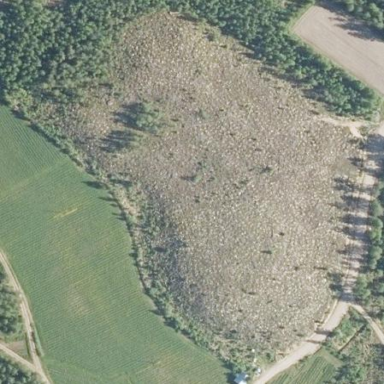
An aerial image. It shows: Clearcut man-made area surrounded by scrub vegetation.